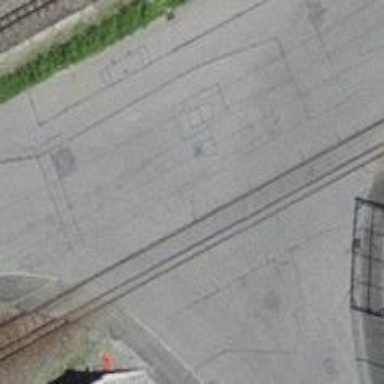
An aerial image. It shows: Railway level crossing.